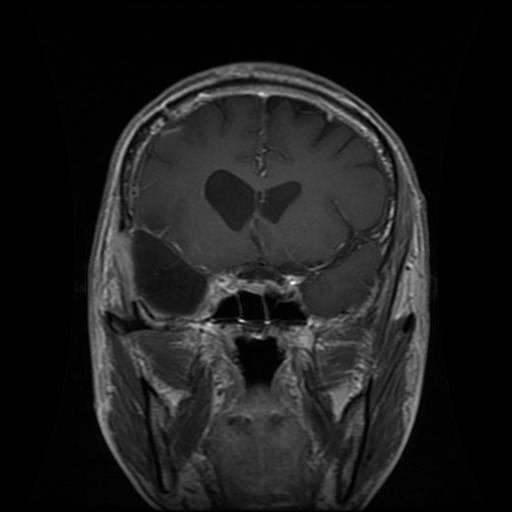
Label: glioma